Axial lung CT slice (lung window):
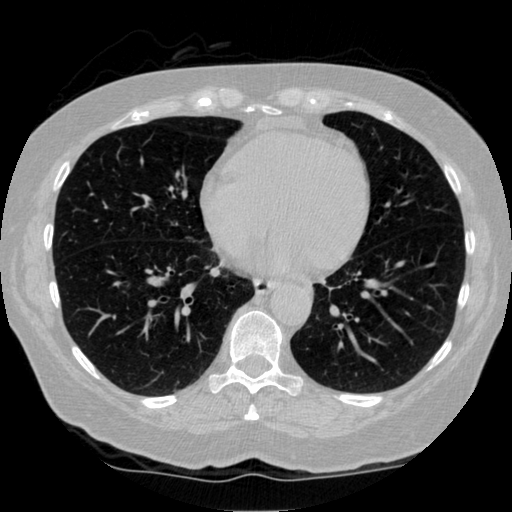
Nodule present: no